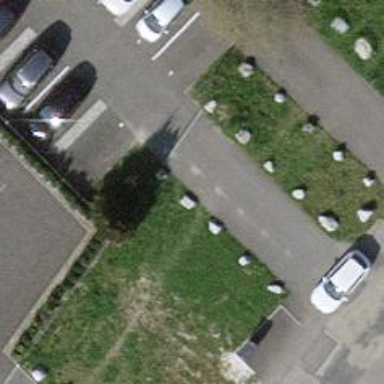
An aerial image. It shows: Block barrier.